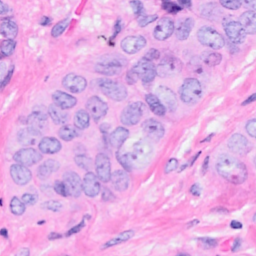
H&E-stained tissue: Breast